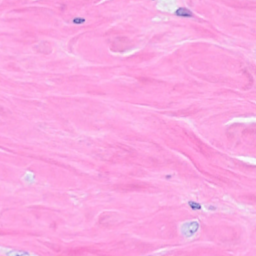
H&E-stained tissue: Breast